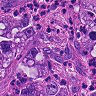
Metastatic tissue present: yes